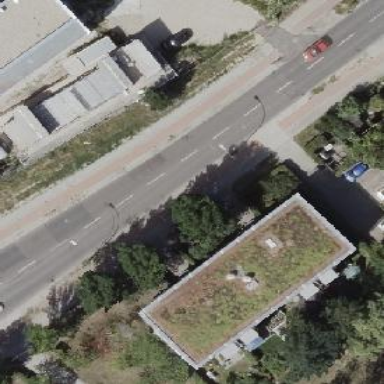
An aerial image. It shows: Flat-roofed apartment building.